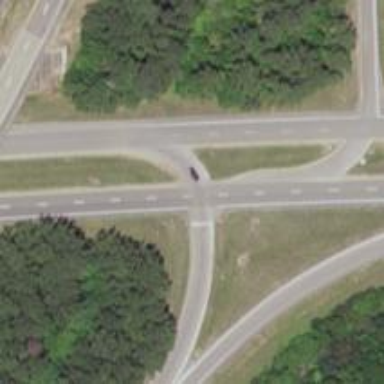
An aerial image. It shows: Trunk link highway.